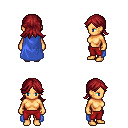
a pixel art fantasy rpg character, female body template, human, tanned skin, blue cape, red pants, brunette loose hair, four views (front, back, left, right), 2x2 character sprite sheet, small pixel art, hard edges, no anti-aliasing